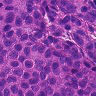
Metastatic tissue present: yes